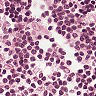
Metastatic tissue present: no